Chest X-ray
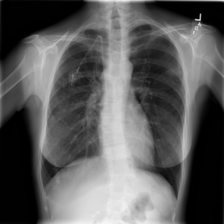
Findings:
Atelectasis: negative
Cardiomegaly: negative
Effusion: negative
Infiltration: negative
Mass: negative
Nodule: negative
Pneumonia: negative
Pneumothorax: negative
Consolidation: negative
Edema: negative
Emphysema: negative
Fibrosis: negative
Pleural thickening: negative
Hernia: negative